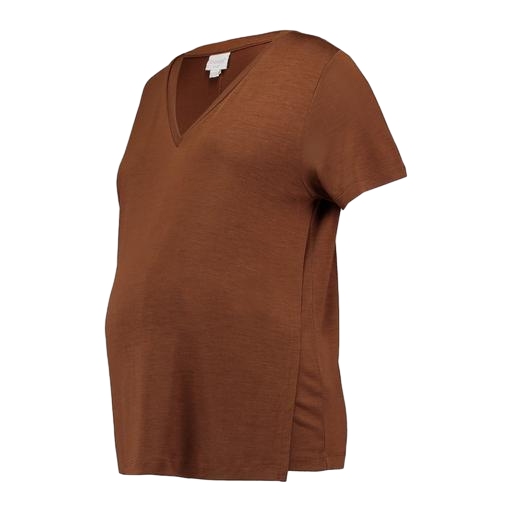
brown contemporary v-neck tee, brown v-neck ribbed trim tee, brown sleeveless v-neck t-shirt, white background